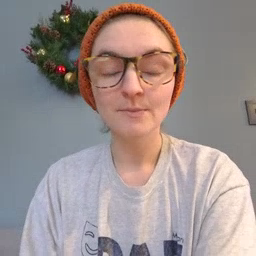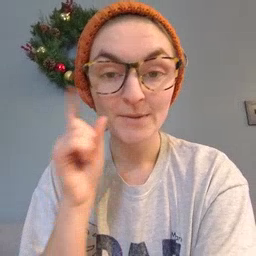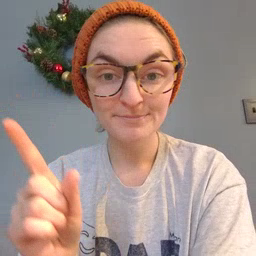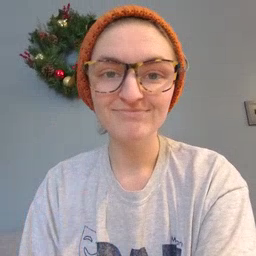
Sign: wake